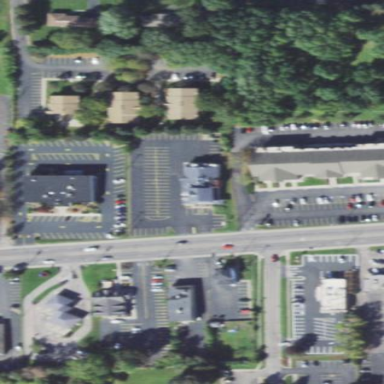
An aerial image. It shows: Parking area.